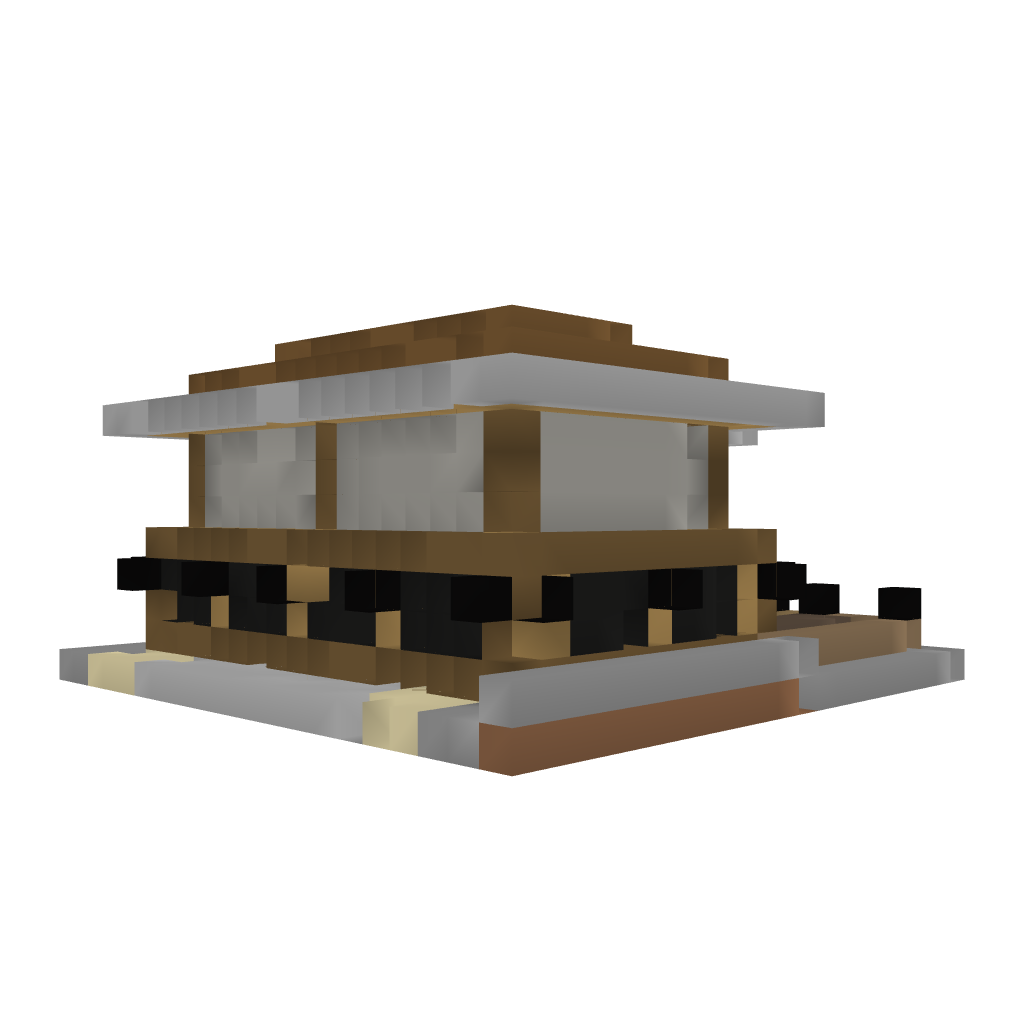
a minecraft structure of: Dark wood house